Question: I have two rectangles, the red rectangle (can move) and the blue rectangle.
Both have: x, y, width, height.
How can I say in a programming language such as Java when there is a collision between the blue and the red rectangle?

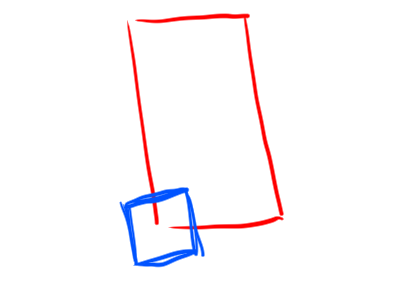
Answer: '''
if (RectA.X1 < RectB.X2 && RectA.X2 > RectB.X1 &&
RectA.Y1 < RectB.Y2 && RectA.Y2 > RectB.Y1)
'''
Say you have Rect A, and Rect B. Proof is by contradiction. Any one of four conditions guarantees that no overlap can exist:
'''
Cond1. If A's left edge is to the right of the B's right edge, - then A is Totally to right Of B
Cond2. If A's right edge is to the left of the B's left edge, - then A is Totally to left Of B
Cond3. If A's top edge is below B's bottom edge, - then A is Totally below B
Cond4. If A's bottom edge is above B's top edge, - then A is Totally above B
So condition for Non-Overlap is
Cond1 Or Cond2 Or Cond3 Or Cond4
'''
Therefore, a sufficient condition for Overlap is the opposite (De Morgan)
Not Cond1 And Not Cond2 And Not Cond3 And Not Cond4
This is equivalent to:
'''
A's Left Edge to left of B's right edge, and
A's right edge to right of B's left edge, and
A's top above B's bottom, and
A's bottom below B's Top
'''
Note 1: It is fairly obvious this same principle can be extended to any number of dimensions.
Note 2: It should also be fairly obvious to count overlaps of just one pixel, change the < and/or the > on that boundary to a <= or a >=.
If you are having a hard time visualizing why it works, I made an example page at where you can drag rectangles around and see the comparisons.